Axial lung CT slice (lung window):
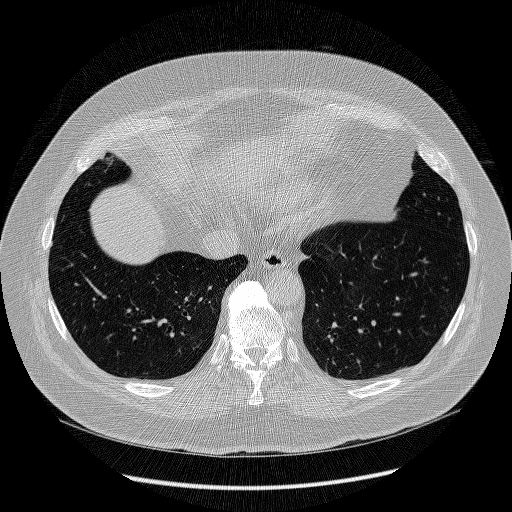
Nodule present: no